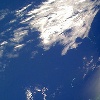
Label: water